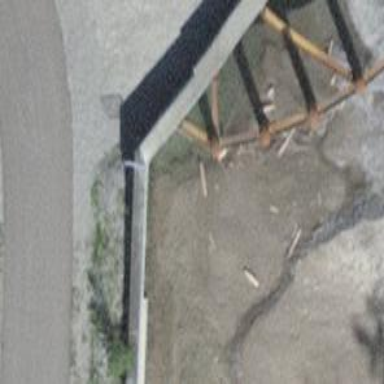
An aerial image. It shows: Retaining wall.